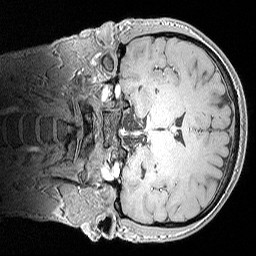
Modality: MP2RAGE
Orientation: coronal
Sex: male
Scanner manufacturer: siemens
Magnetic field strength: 3 T
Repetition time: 5 s
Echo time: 0.00292 s